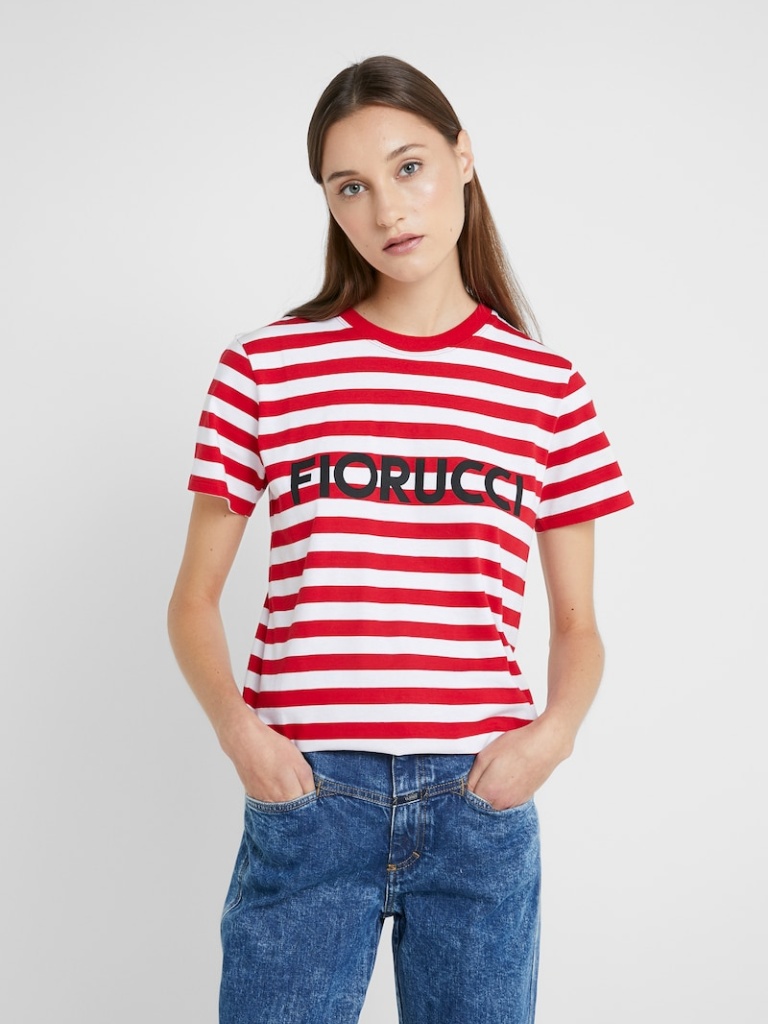
cotton tight short sleeve hip length Untucked crew t-shirt